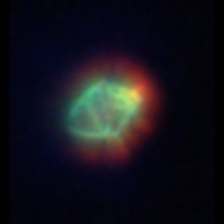
Taxon: Heterocapsa
Group: Dinoflagellates